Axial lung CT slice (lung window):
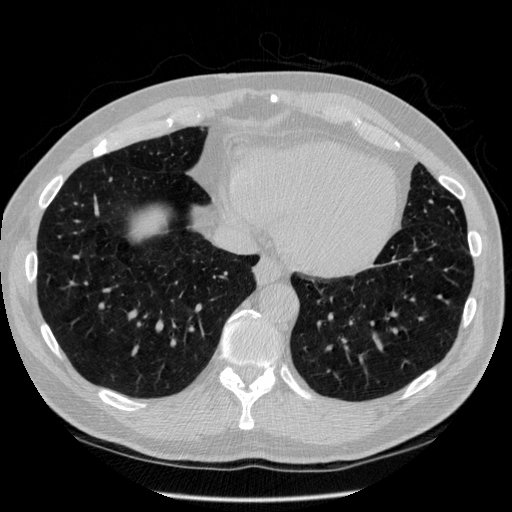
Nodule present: no